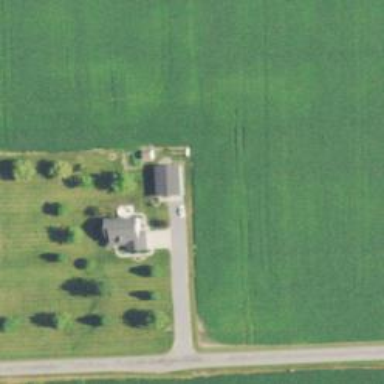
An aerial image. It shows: Driveway.